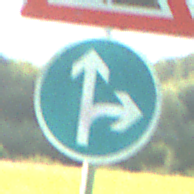
Verkehrszeichen: VorgeschriebeneFahrtrichtungGeradeausOderRechts
Zusatzzeichen oben: Arbeitsstelle
Umgebung: Outdoor, Nature
Tageszeit: MorningAfternoon
Wetter: PartlyCloudy
Licht: Natural
Jahreszeit: NotSpecified
Kontrast: HighContrast